Question: Following is my code to generate the Chart using PHPEXCEL:
'''
$categories = new PHPExcel_Chart_DataSeriesValues('String', 'Worksheet!$C'.$old_constant.':$C'.$new_constant);
$values = new PHPExcel_Chart_DataSeriesValues('Number', 'Worksheet!$E'.$old_constant.':$E'.$new_constant);
$series = new PHPExcel_Chart_DataSeries(
PHPExcel_Chart_DataSeries::TYPE_BARCHART, // plotType
PHPExcel_Chart_DataSeries::GROUPING_CLUSTERED, // plotGrouping
array(0), // plotOrder
array(), // plotLabel
array($categories), // plotCategory
array($values) // plotValues
);
$series->setPlotDirection(PHPExcel_Chart_DataSeries::DIRECTION_COL);
$layout = new PHPExcel_Chart_Layout();
$plotarea = new PHPExcel_Chart_PlotArea($layout, array($series));
$title = new PHPExcel_Chart_Title($row[meter_name]);
$yAxisLabel = new PHPExcel_Chart_Title('Energy Consumed (KWH)');
$xAxisLabel = new PHPExcel_Chart_Title('Day');
$chart = new PHPExcel_Chart('sample', $title, null, $plotarea,true,0,$xAxisLabel,$yAxisLabel);
$chart->setTopLeftPosition('M'.$old_constant);
$chart->setBottomRightPosition('Z'.($new_constant+5));
$constant=$constant+5;
$objPHPExcel->getActiveSheet()->addChart($chart);
'''
And this is the output chart which i get in the excel:
I want the Y-axis to be aligned vertically,not horizontally.Any help would be appreciated.
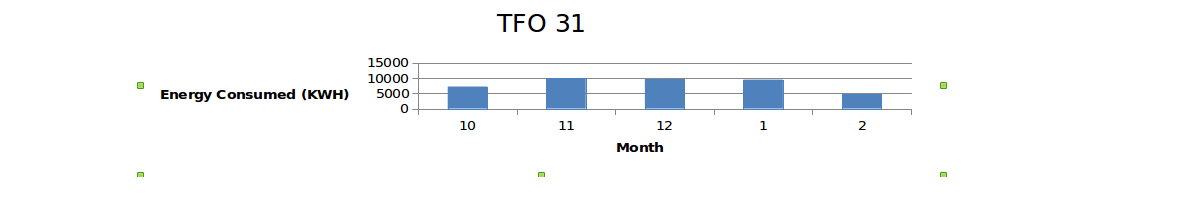
Answer: Then try changing
'''
$series->setPlotDirection(PHPExcel_Chart_DataSeries::DIRECTION_COL);
'''
to
'''
$series->setPlotDirection(PHPExcel_Chart_DataSeries::DIRECTION_BAR);
'''
Columns are vertical (top to bottom), Bars are horizontal (left to right)